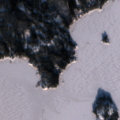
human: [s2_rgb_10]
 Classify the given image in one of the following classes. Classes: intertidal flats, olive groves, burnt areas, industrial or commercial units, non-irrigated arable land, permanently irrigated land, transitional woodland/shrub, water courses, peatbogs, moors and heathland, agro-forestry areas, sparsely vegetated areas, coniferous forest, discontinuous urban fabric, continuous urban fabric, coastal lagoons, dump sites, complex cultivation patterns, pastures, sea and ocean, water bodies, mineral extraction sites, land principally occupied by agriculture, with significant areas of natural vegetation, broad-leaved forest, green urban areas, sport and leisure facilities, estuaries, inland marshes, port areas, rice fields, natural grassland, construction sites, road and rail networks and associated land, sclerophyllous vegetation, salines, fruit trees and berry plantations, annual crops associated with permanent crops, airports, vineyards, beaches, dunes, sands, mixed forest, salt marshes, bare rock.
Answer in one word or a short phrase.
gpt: coniferous forest, sea and ocean